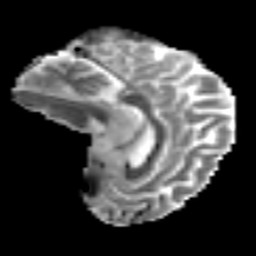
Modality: MD
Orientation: sagittal
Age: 36
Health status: ill
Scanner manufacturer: philips
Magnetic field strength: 3 T
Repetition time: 9 s
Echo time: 0.127 s